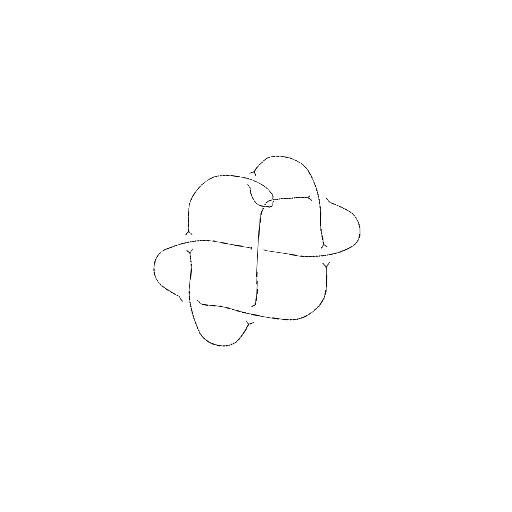
Crossing number: 9